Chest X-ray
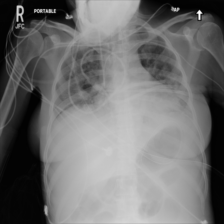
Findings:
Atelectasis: positive
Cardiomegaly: negative
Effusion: negative
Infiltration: positive
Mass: negative
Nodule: negative
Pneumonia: negative
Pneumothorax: negative
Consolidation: negative
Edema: negative
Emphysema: negative
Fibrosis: negative
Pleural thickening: negative
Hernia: negative